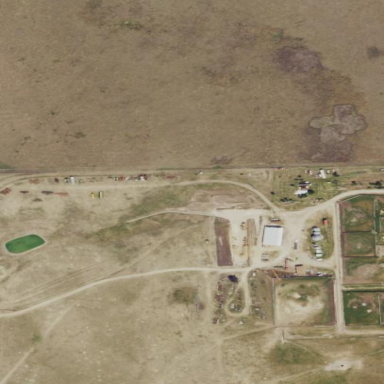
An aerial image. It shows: Farmyard area.